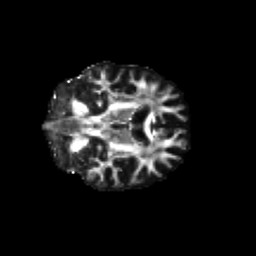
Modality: FA
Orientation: coronal
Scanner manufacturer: siemens
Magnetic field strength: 3 T
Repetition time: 9.2 s
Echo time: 0.084 s